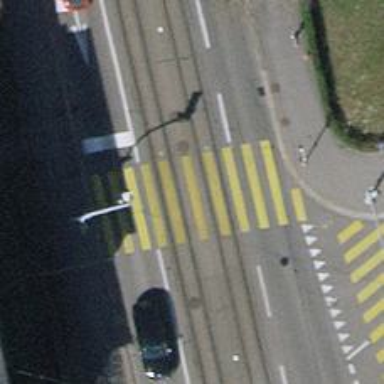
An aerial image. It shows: Road with traffic signals and zebra crossing. The crossing markings are zebra.